Question: I have this textField

who doing text on center?///////////////////////////////////
'''
textPredmet = [[UITextField alloc] initWithFrame:CGRectMake(20, 55, 200, 40)];
textPredmet.borderStyle = UITextBorderStyleNone;
textPredmet.textColor = [UIColor blackColor]; //text color
textPredmet.font = [UIFont systemFontOfSize:15.0]; //font size
[textPredmet drawTextInRect:CGRectMake( 30,55,200,40)];
textPredmet.placeholder = @"Vvedite tekst"; //place holder
textPredmet.backgroundColor = [UIColor clearColor]; //background color
textPredmet.autocorrectionType = UITextAutocorrectionTypeNo; // no auto correction support
textPredmet.keyboardType = UIKeyboardTypeDefault; // type of the keyboard
textPredmet.returnKeyType = UIReturnKeyDone; // type of the return key
textPredmet.clearButtonMode = UITextFieldViewModeWhileEditing; // has a clear 'x' button to the right
textPredmet.delegate = self; // let us be the delegate so we know when the keyboard's "Done" button is pressed
textPredmet.background = [UIImage imageNamed:@"input.png"];
textPredmet.textAlignment=UITextAlignmentLeft+1;
[self.view addSubview:textPredmet];
'''
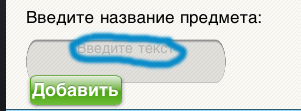
Answer: Set below line to your code.
'''
textPredmet.contentVerticalAlignment = UIControlContentVerticalAlignmentCenter;
'''
It will set the text center vertically.
'''
textPredmet.textAlignment = UITextAlignmentCenter;
'''
It will set the text center horizontally.
Also, remove below lines from your code.
'''
[textPredmet drawTextInRect:CGRectMake( 30,55,200,40)];
'''